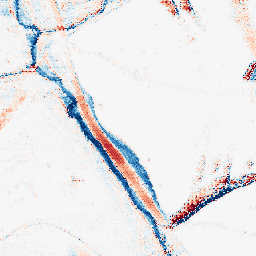
Category: morphological
Decomposition family: morphological_rect
Decomposition parameters: operation: average
width: 20
height: 3
Upsampling method: regularized
Upsampling parameters: scale: 2
lambda_reg: 0.1
Upsampling scale: 2